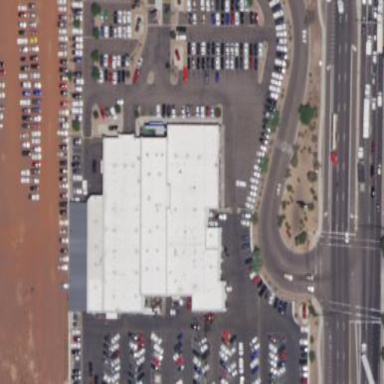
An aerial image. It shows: Building housing car shop.